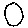
Label: circle